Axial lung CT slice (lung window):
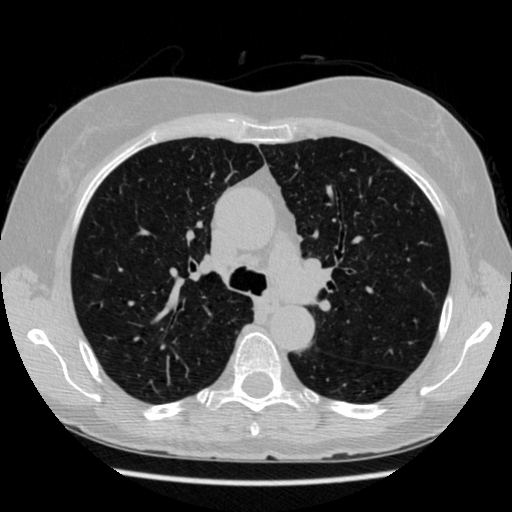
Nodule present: no